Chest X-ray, AP view. Patient: 64 years old, sex F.
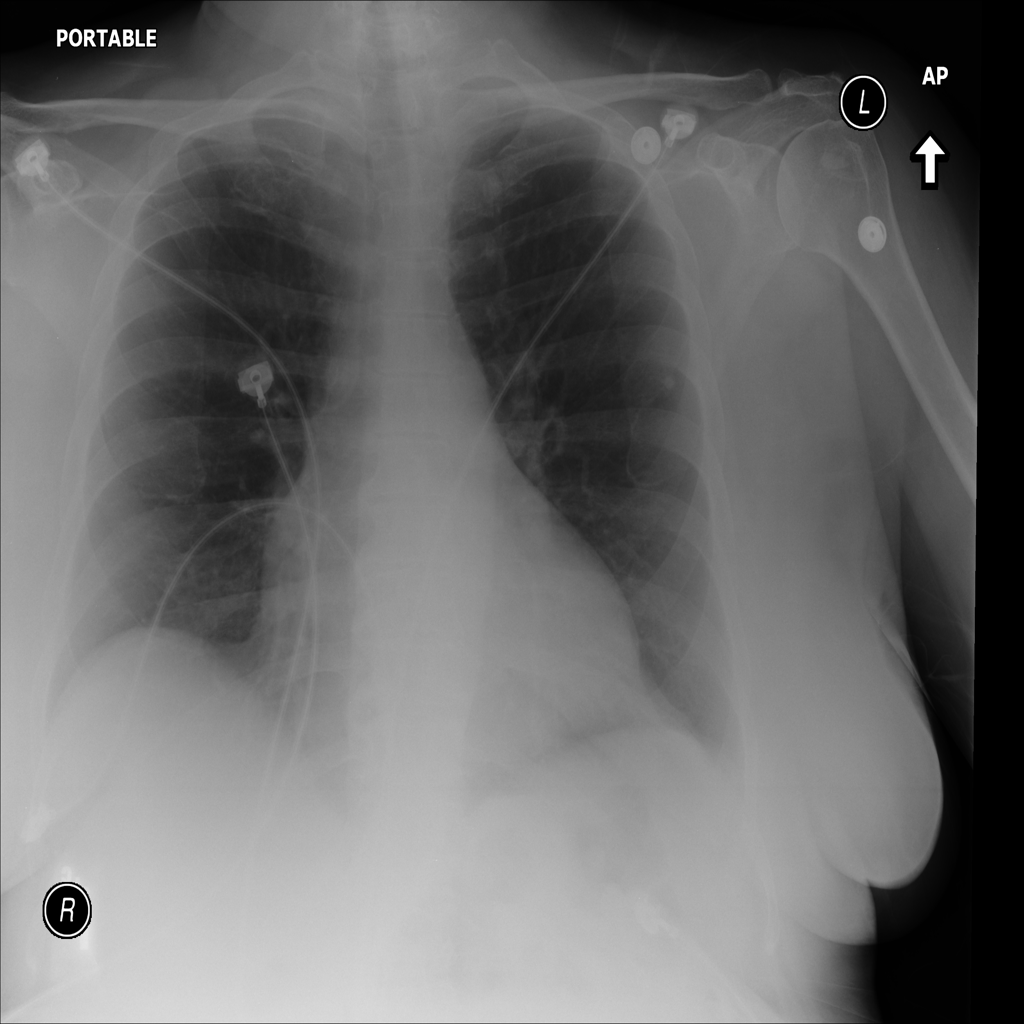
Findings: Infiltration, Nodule